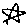
Label: star